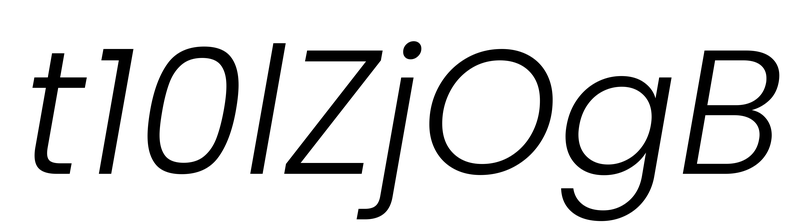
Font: Poppins-LightItalic